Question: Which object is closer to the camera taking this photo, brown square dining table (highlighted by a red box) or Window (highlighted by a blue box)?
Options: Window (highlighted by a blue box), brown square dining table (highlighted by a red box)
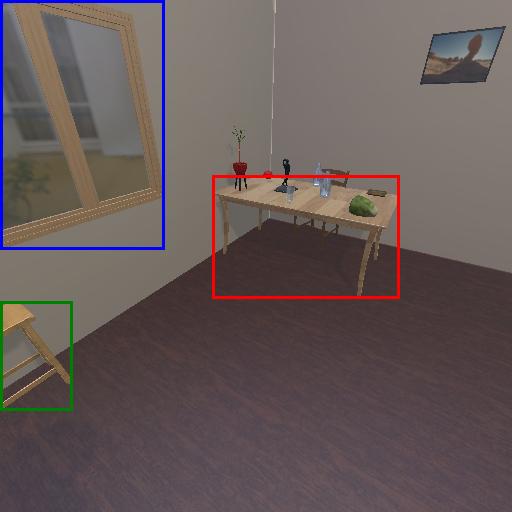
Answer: Window (highlighted by a blue box)